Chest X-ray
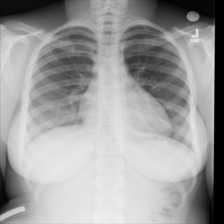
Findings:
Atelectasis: negative
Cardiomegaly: negative
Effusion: negative
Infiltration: negative
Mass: negative
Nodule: negative
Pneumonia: negative
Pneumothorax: negative
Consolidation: negative
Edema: negative
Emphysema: negative
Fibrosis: negative
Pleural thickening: negative
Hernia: negative